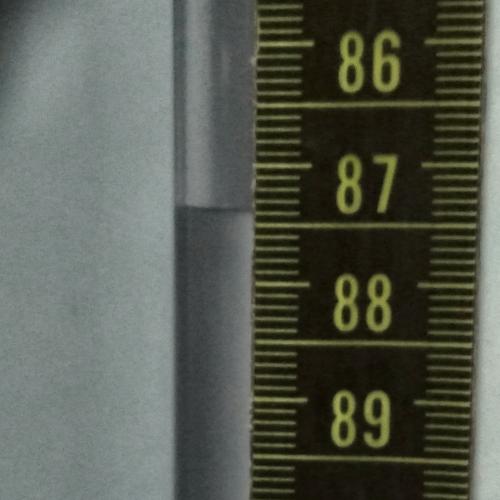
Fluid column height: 87.4 cm